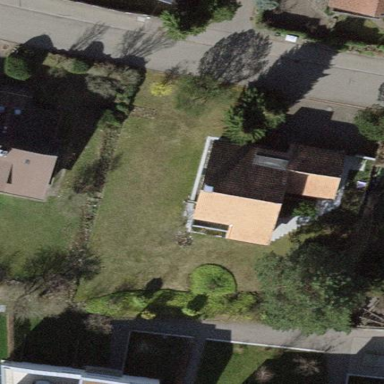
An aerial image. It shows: Detached building.